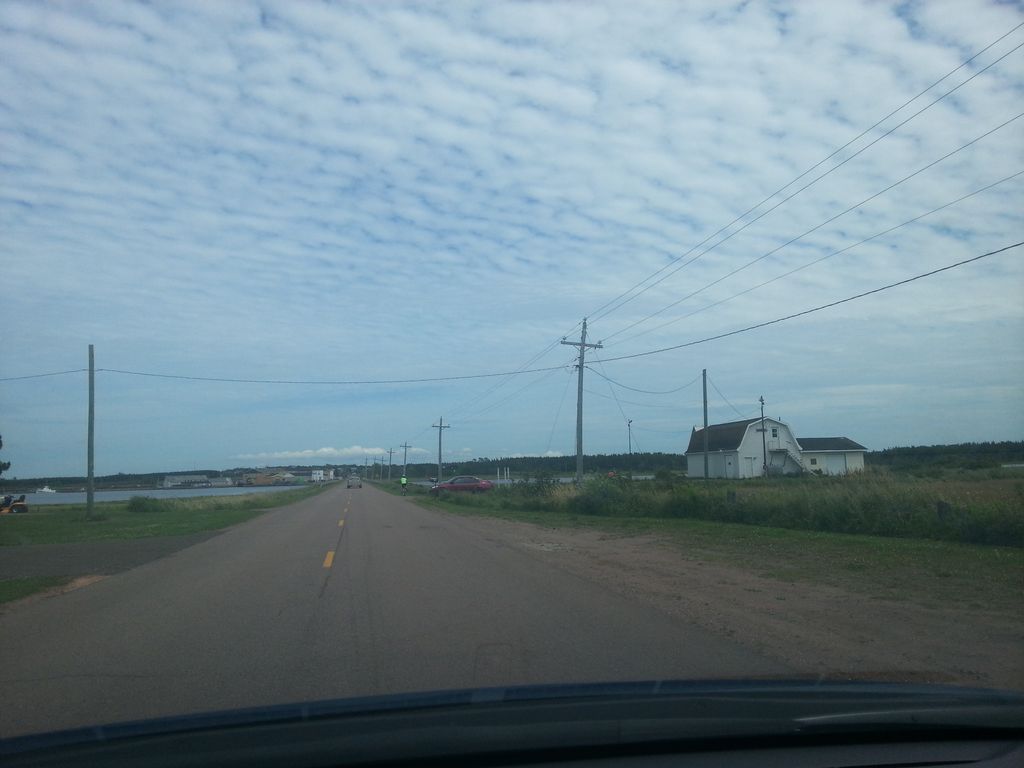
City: charlottetown